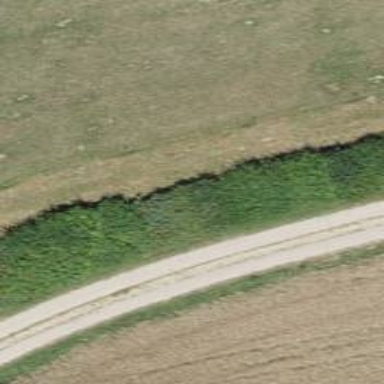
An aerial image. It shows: Hedge barrier.